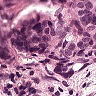
Metastatic tissue present: yes